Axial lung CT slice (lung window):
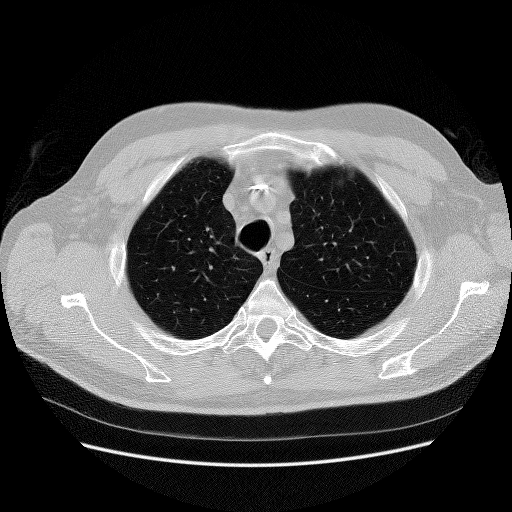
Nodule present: no